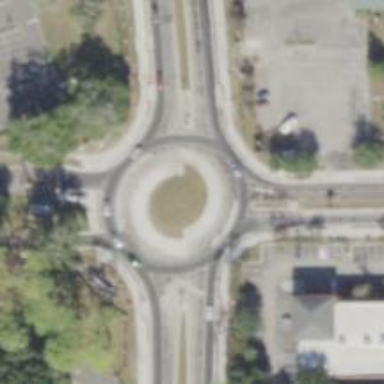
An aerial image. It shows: Secondary road leading to turbo roundabout.